Question: I have a table consisting of 3 different categories : MainLand, Island, City ; each one has 2 different possible values where one is assigned to them depending on 'weight'. If 'Weight' <= 2kg then our output, 'Cost', is eg. 1.2 (for Mainland or 1.3 for island etc). If 'weight' >2kg , we need to round it to the nearest integer , then calculate 0.3(for mainland or 0.9 for island etc) times the extra integers above 2kg. The cost then will be the original value for the first 2kg and then add up the decimal of each area times the extra integers . I tried creating my own function to select 3 cells and do the calculation since it seemed too complex for linear functions given from excell.
But I always get an error...
Note all variable values are from user-selected cells and the Location value simply checks which text there is inside the cell to assign the proper numbers for calculation.
Thats what I have so far... Any tips?

'''
Function TotalCost(ByVal tmx As Integer, ByVal weight As Double, _
ByVal Location As Text)
Dim b As Integer
Dim c As Integer
Dim d As Integer
d = 0
c = 0
f = 0
If Location Like "Mainland" And weight <= 2 Then
TotalCost = 1.2
ElseIf Location Like "Mainland" And weight > 2 Then
weight = Round(weight, 0)
c = weight - 2
Do While c > 0
c = c - 1
d = d + 1
Loop
TotalCost = tmx * ((d * 9.55) + 1.2)
ElseIf Location Like "City" And weight <= 2 Then
TotalCost = 1.1
ElseIf Location Like "City" And weight > 2 Then
weight = Round(weight, 0)
c = weight - 2
Do While c > 0
c = c - 1
d = d + 1
Loop
TotalCost= tmx * ((d * 0.55) + 1.1)
ElseIf Location Like "Island" And weight <= 2 Then
TotalCost = 1.3
ElseIf Location Like "Island" And weight > 2 Then
weight = Round(weight, 0)
c = weight - 2
Do While c > 0
c = c - 1
d = d + 1
Loop
TotalCost= tmx * ((d * 0.7) + 1.3)
End If
End Function
'''
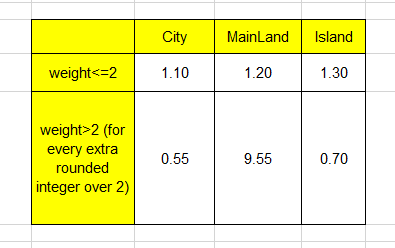
Answer: Something more like this might be better:
'''
Function TotalCost(ByVal tmx As Integer, ByVal weight As Double, _
ByVal Location As String)
Dim base As Double, mult As Double, tot As Double, wtExtra As Double
Select Case Location
Case "Mainland"
base = 1.2
mult = 9.55
Case "City"
base = 1.1
mult = 0.55
Case "Island"
base = 1.3
mult = 0.7
Case Else
TotalCost = "?Location?"
Exit Function
End Select
If weight > 2 Then
'round up to nearest kg and subtract 2
wtExtra = Application.Ceiling(weight, 1) - 2
TotalCost = tmx * ((wtExtra * mult) + base)
Else
TotalCost = base
End If
End Function
'''